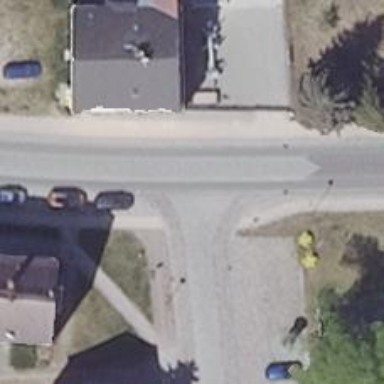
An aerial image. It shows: Residential road with asphalt cycleway.